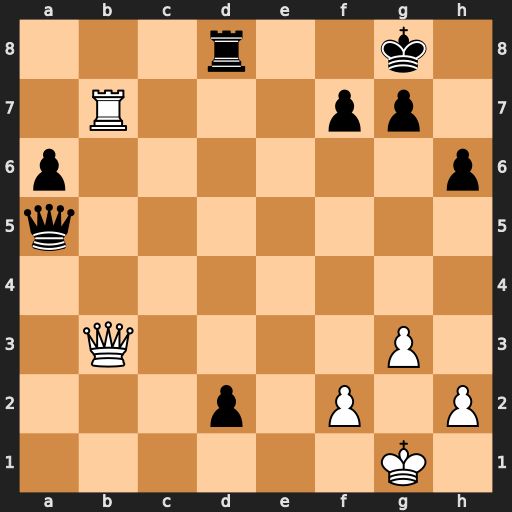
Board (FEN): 3r2k1/1R3pp1/p6p/q7/8/1Q4P1/3p1P1P/6K1
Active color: w
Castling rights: -
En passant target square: -
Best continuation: Qxf7+ Kh8 Qxg7#